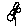
Label: flower